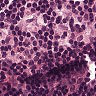
Metastatic tissue present: no